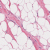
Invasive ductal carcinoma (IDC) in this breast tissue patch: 0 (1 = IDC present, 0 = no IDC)